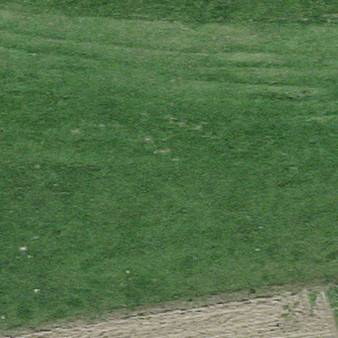
Label: other